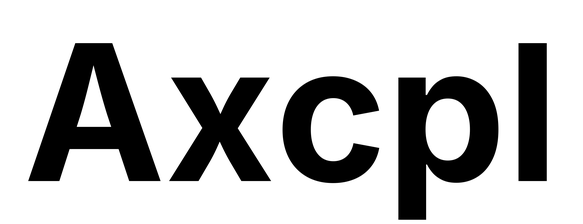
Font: Inter_Bold